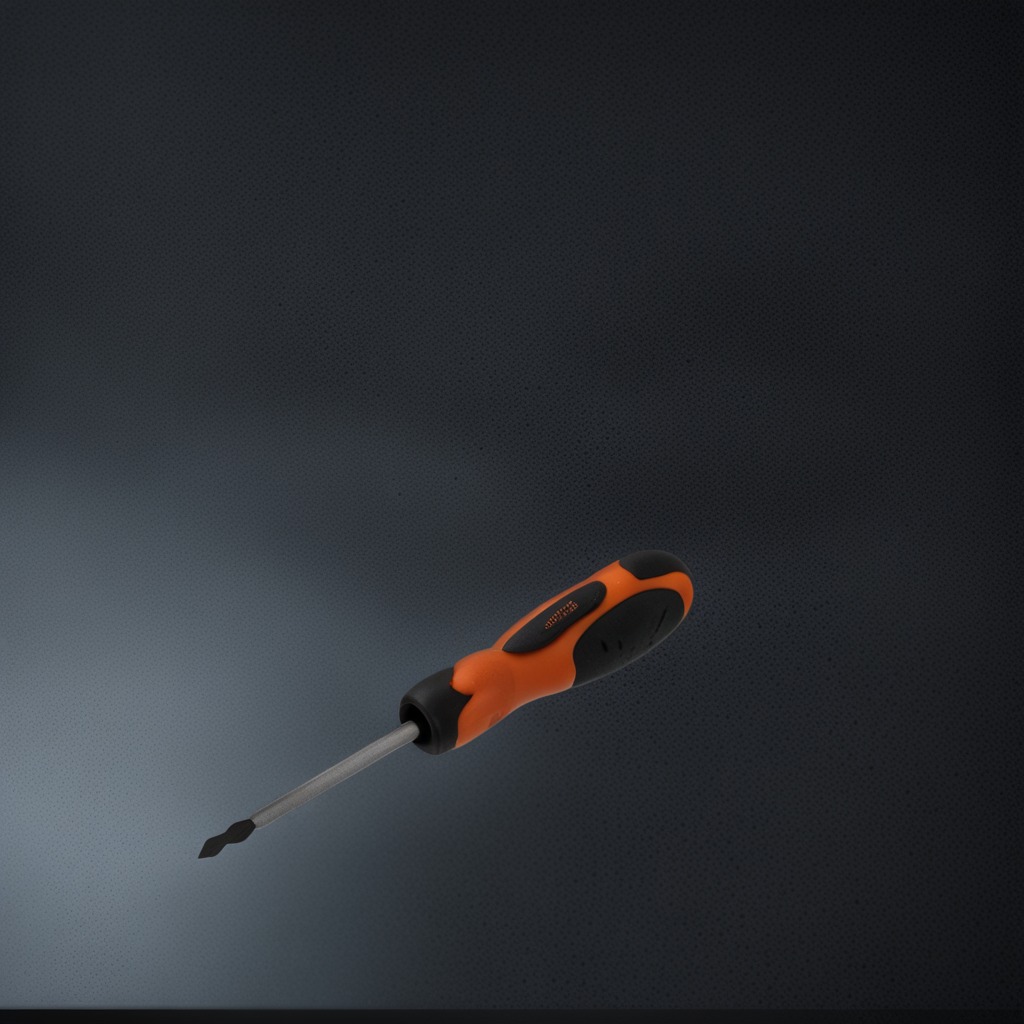
A screwdriver lies on the clean granite table inside a workshop at night.